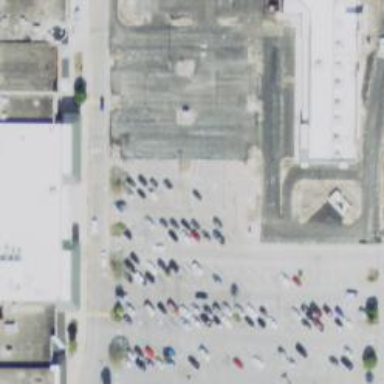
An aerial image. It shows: Parking space is available.